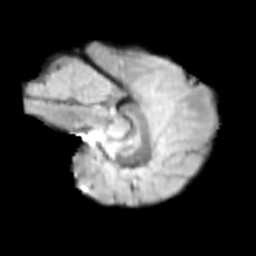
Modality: T2w
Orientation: sagittal
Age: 9
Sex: male
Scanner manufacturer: siemens
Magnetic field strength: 3 T
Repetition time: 3.8 s
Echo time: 0.07 s